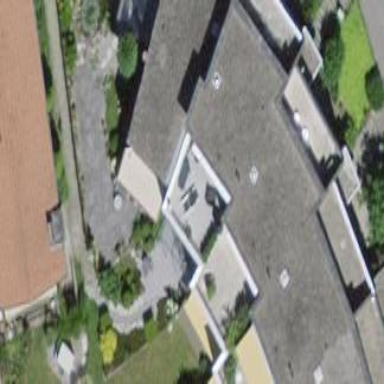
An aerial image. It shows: Terrace building.